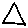
Label: triangle